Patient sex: F
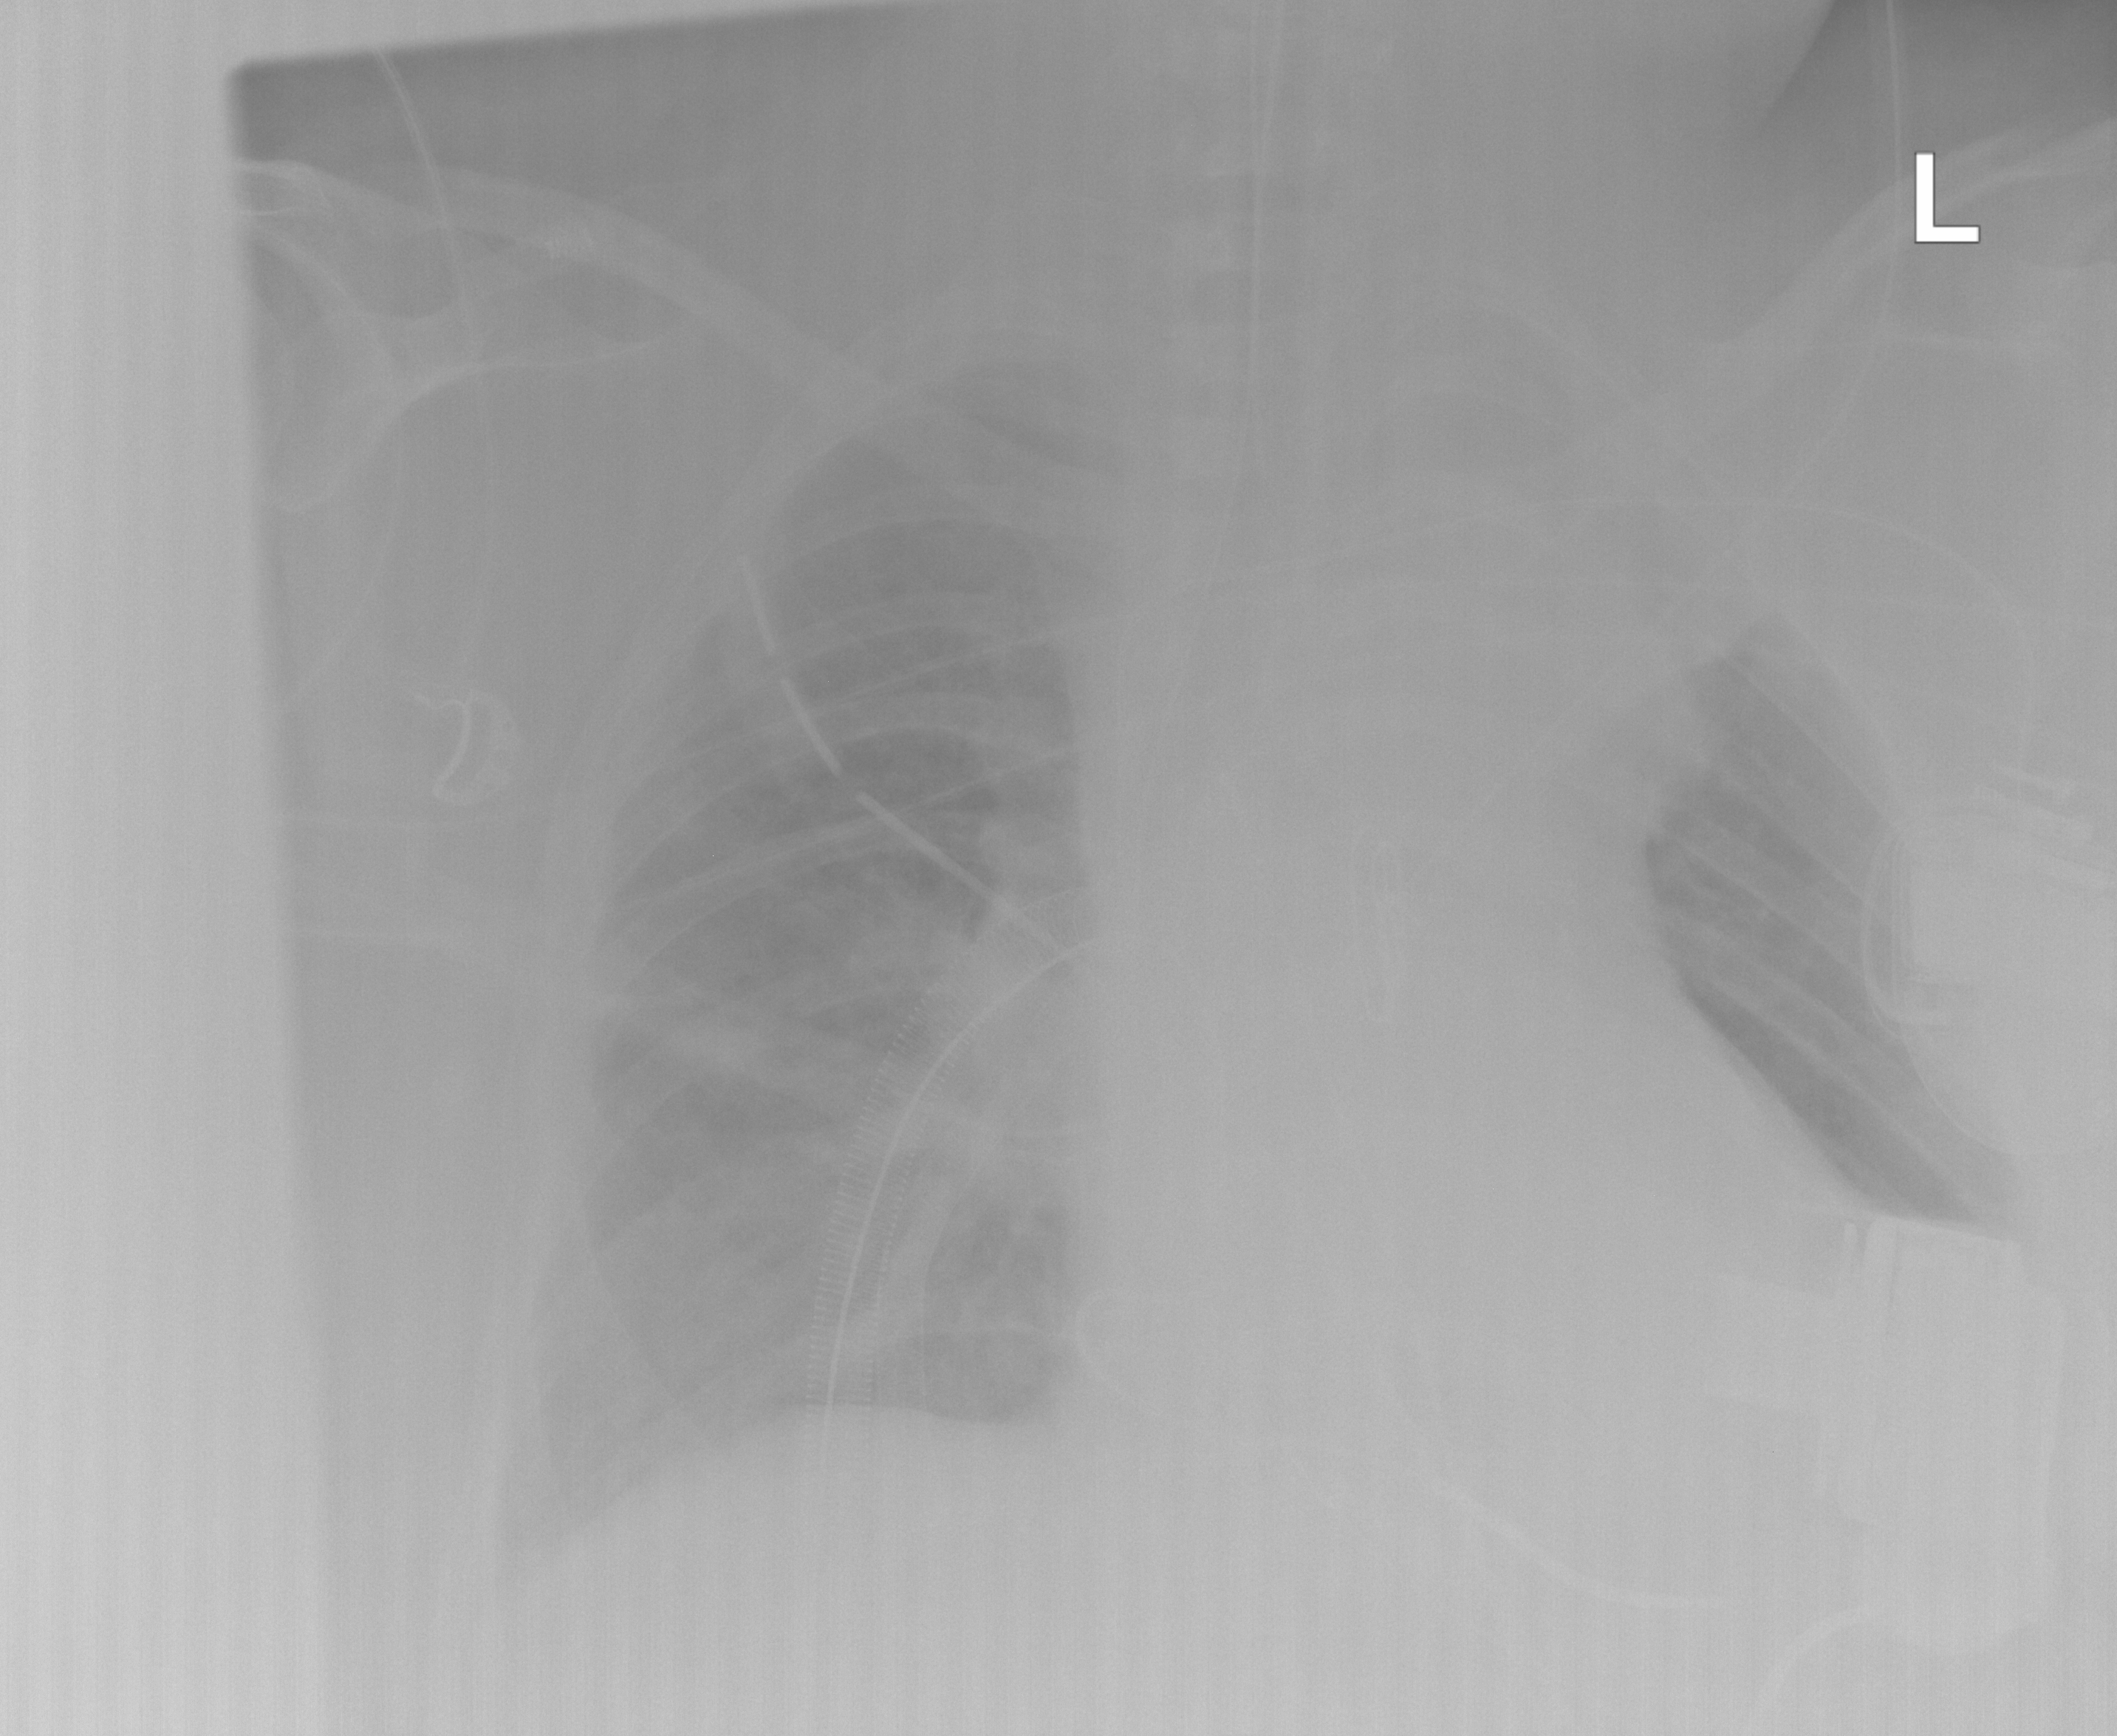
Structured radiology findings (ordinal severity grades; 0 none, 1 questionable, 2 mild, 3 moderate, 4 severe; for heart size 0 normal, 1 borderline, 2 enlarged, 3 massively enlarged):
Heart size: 2
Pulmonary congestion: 0
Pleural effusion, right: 0
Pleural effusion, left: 0
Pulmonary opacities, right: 0
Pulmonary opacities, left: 0
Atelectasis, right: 0
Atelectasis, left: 2